Brain MRI, t2w sequence, axial 2D slice.
Patient: age 29, sex F, weight 95 kg, height 1.95 m
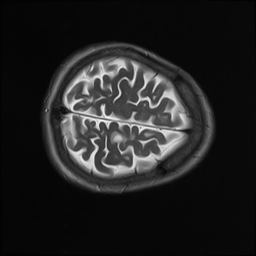